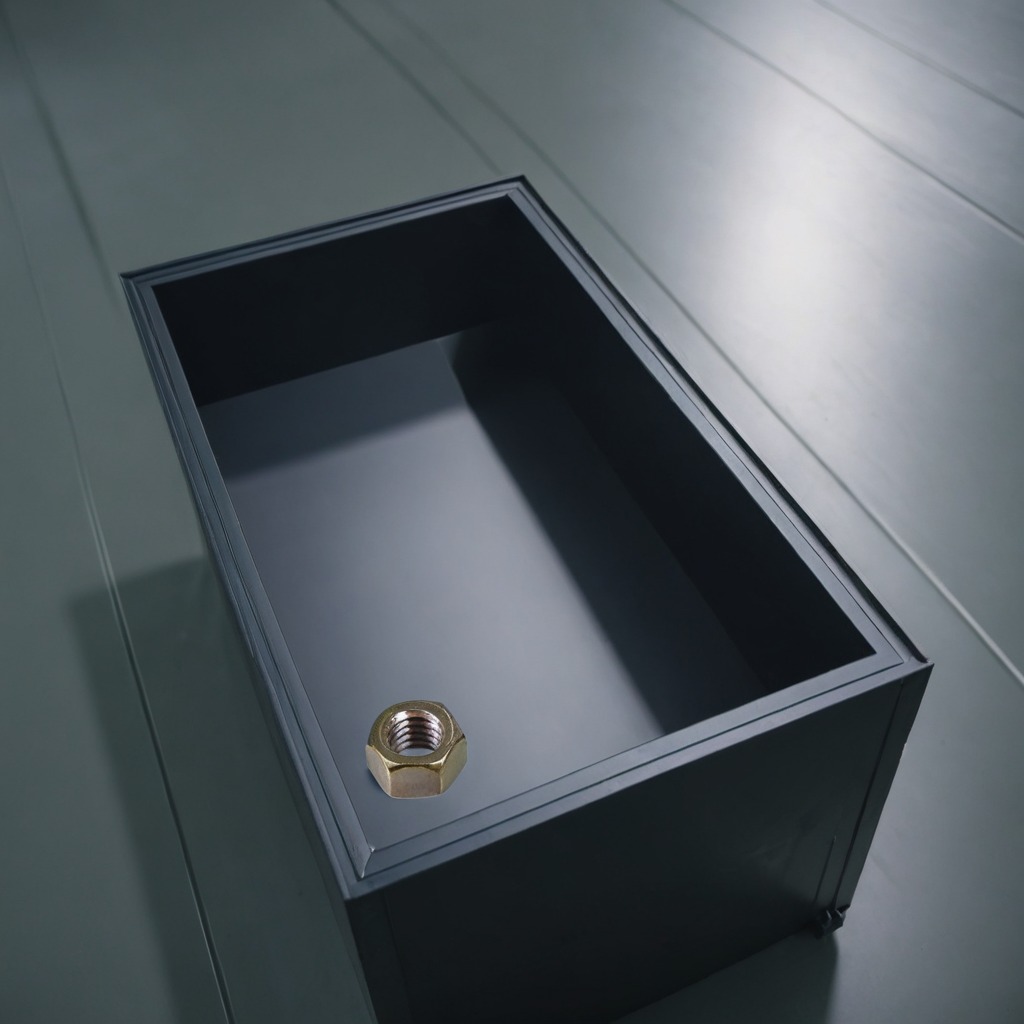
A metal nut is lying on the toolbox surface.